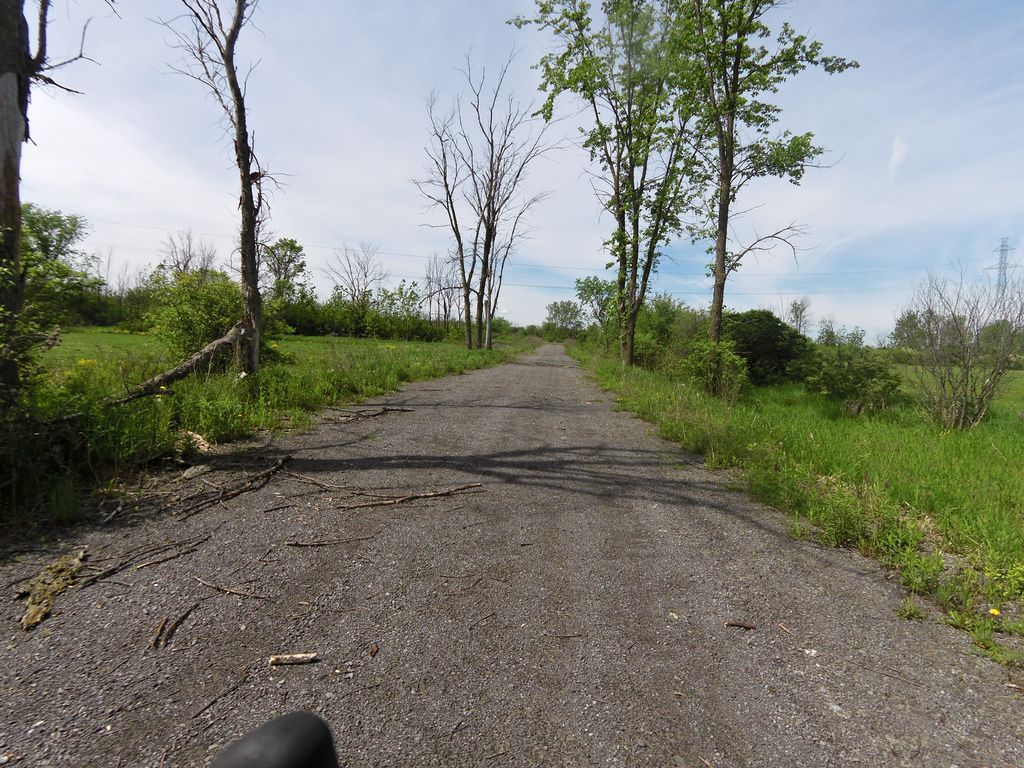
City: ottawa-gatineau